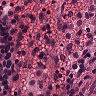
Metastatic tissue present: no